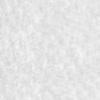
Label: no_change